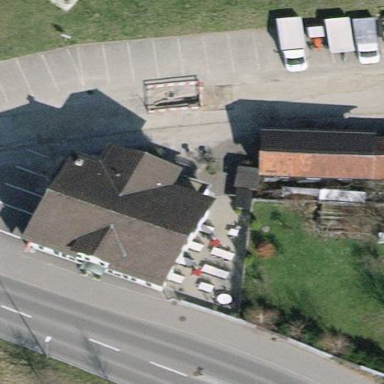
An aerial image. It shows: Building that houses restaurant.